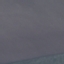
Label: SeaLake